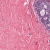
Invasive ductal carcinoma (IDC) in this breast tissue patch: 0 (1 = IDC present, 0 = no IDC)